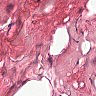
Metastatic tissue present: no